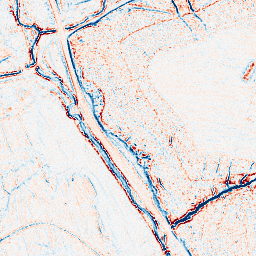
Category: classical
Decomposition family: uniform
Decomposition parameters: size: 5
Upsampling method: edge_directed
Upsampling parameters: scale: 4
Upsampling scale: 4